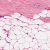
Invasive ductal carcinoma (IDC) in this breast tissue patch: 0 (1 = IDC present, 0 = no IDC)